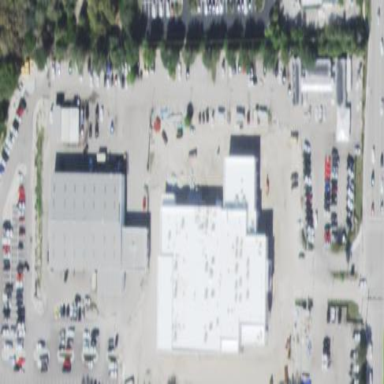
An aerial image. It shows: Car shop.